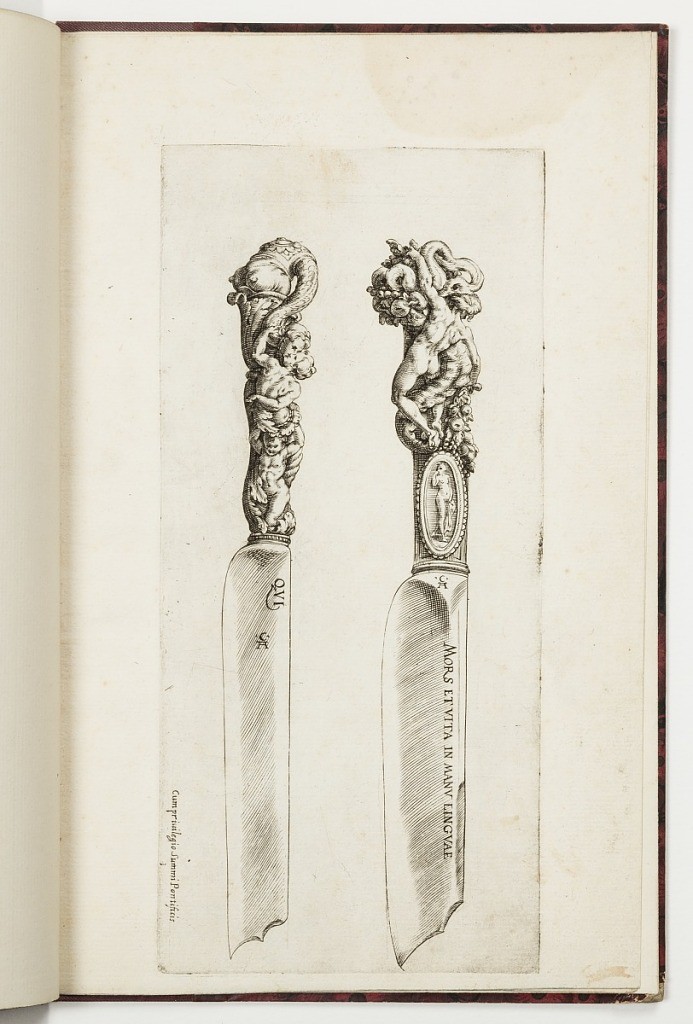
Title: Design for Two Knife Handles
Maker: Francesco Salviati, Italian, 1510 – 1563
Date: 1583
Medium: Engraving on off-white laid paper
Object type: Print
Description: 1921-6-350-1: Two knives, their points facing downward. The carv...